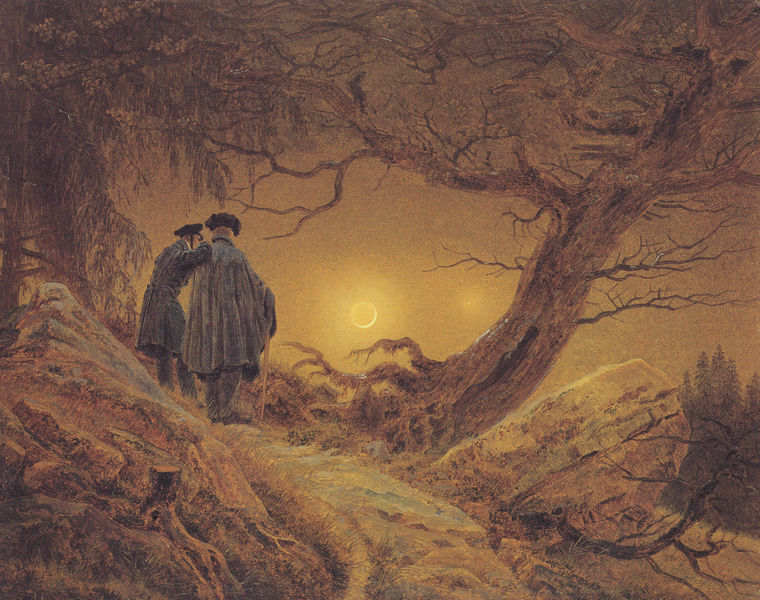
Titel: Zwei Männer in Betrachtung des Mondes
Künstler: Caspar David Friedrich
Standort: Dresden
Institution: Gemäldegalerie Neue Meister
Schlagwörter: baum, berg, blau, dunkel, felsen, gemälde, gestein, hand, mann, umhang, bäume, gelb, landschaft, menschen, äste, abend, braun, hut, hüte, licht, mitte, männer, nacht, orange, schwarz, stützen, blick, gras, tier, weg, herren, malerei, rock, hose, mütze, mützen, falten, mensch, stein, steine, tod, schauen, ast, dämmerung, hügel, natur, sonnenaufgang, stamm, sonne, dunkelheit, gold, mantel, paar, personen, wald, anhöhe, stock, aussicht, rückenansicht, zwei, beobachten, gehstock, schuhe, stab, berge, fels, nebel, sonnenuntergang, winter, friedrich, romantik, tannen, stämme, betrachtung, aufstützen, abendstimmung, mondlicht, leuchten, betrachter, mond, vergänglichkeit, dürr, spaziergang, wurzel, rückenfigur, mondschein, mäntel, spazierstock, dreispitz, fichte, tanne, betrachten, rückenfiguren, schein, wurzeln, waldkante, geäst, wanderer, atmosphäre, knorrig, spaziergänger, caspar david friedrich, david, deutschrömer, stumpf, baumstumpf, wanderung, vollmond, sturm und drang, caspar, dreispitze, mondfinsternis, sonnenfinsternis, wurzelstock, kaspar david friedrich, betrachtung des mondes, mützebaum